Question: I am using ExpanderView from Toolkit for Windows Phone. What I add is line below each Header. What I can't do is stretch line for Headers which are Expandable.
'''
<toolkit:ExpanderView x:Name="ev" HorizontalAlignment="Stretch" Margin="0,0,0,8"
Header="{Binding}"
NonExpandableHeader="{Binding}"
Expander="{Binding}"
ItemsSource="{Binding}"
IsNonExpandable="{Binding HasSingleMessage}">
<toolkit:ExpanderView.HeaderTemplate>
<DataTemplate>
<StackPanel>
<TextBlock Text="{Binding LastMessageReceived.Header}"
HorizontalAlignment="Stretch"
Foreground="Black"
FontSize="{StaticResource PhoneFontSizeLarge}"
FontFamily="{StaticResource PhoneFontFamilySemiLight}"/>
<Rectangle Height="1" StrokeThickness="0" Fill="Black" Margin="0,8" />
</StackPanel>
</DataTemplate>
</toolkit:ExpanderView.HeaderTemplate>
'''

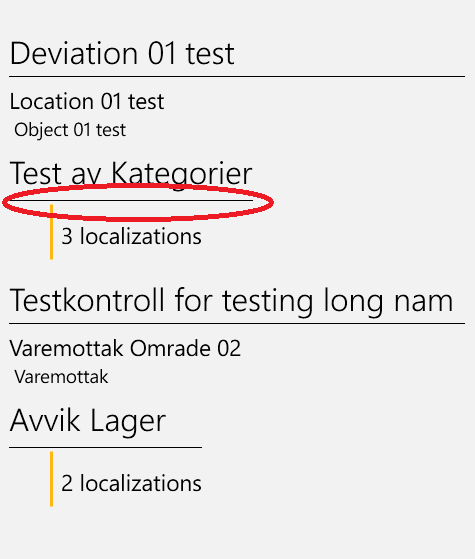
Answer: It's a bit tricky to get to the bottom of this. The bottom line is, I think the only way get what you want (stretch the line) is to include a modified version of the <URL> in your XAML resources, and make the header stretch to fill its container.
If you check source code at the link, and scroll down to the 'ExpanderView' control template, you will see that the header element is defined like this:
'''
<ListBoxItem x:Name="ExpandableContent" controls:TiltEffect.IsTiltEnabled="True"
Grid.Row="0" Grid.Column="0" Grid.RowSpan="2" Grid.ColumnSpan="2">
<Grid>
<Grid.RowDefinitions>
<RowDefinition Height="Auto"/>
<RowDefinition Height="Auto"/>
<RowDefinition Height="Auto"/>
</Grid.RowDefinitions>
<Grid.ColumnDefinitions>
<ColumnDefinition Width="41"/>
<ColumnDefinition Width="*"/>
</Grid.ColumnDefinitions>
<ContentControl x:Name="Header"
HorizontalContentAlignment="Stretch"
HorizontalAlignment="Stretch"
Content="{TemplateBinding Header}"
ContentTemplate="{TemplateBinding HeaderTemplate}"
Grid.Row="0" Grid.Column="0"
Grid.ColumnSpan="2"/>
<ContentControl x:Name="Expander"
Margin="11,0,0,0"
Grid.Row="1" Grid.Column="1"
HorizontalContentAlignment="Stretch"
HorizontalAlignment="Stretch"
Content="{TemplateBinding Expander}"
ContentTemplate="{TemplateBinding ExpanderTemplate}"/>
<Grid x:Name="ExpanderPanel" Grid.Row="0" Grid.Column="0"
Grid.RowSpan="2" Grid.ColumnSpan="2" Background="Transparent"/>
</Grid>
</ListBoxItem>
'''
Now, at first glance this looks fine, because the "Header" ContentControl has both 'HorizontalAlignment' and 'HorizontalContentAlignment' set to "Stretch". Unfortunately, the parent 'ListBoxItem' does not define 'HorizontalContentAlignment', whose default may not be "Stretch". (I'm uncertain on this point because the <URL>
So I would try copying the default control template into your application resources, and add the appropriate alignments to the "ExpandableContent" ListBoxItem:
'''
<ListBoxItem x:Name="ExpandableContent"
HorizontalAlignment="Stretch" HorizontalContentAlignment="Stretch" ...
'''